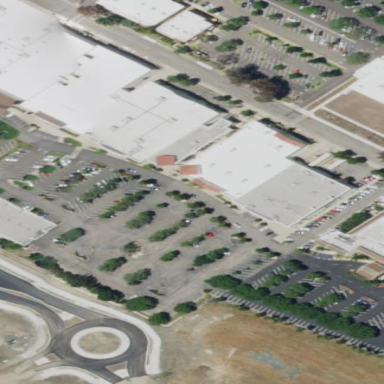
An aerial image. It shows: Building.